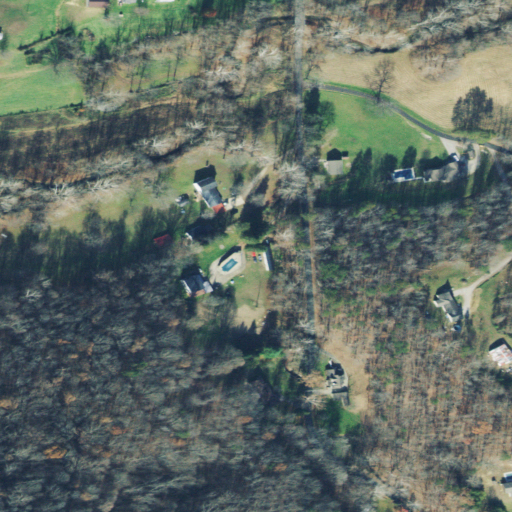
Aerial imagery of valley in Ohio named Lintz Hollow containing deciduous forest, pasture, open development, mixed forest, grassland, low intensity development, and medium intensity development